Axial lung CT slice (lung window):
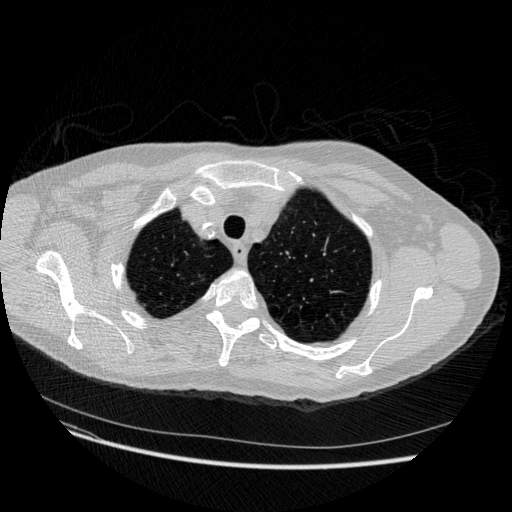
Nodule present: no